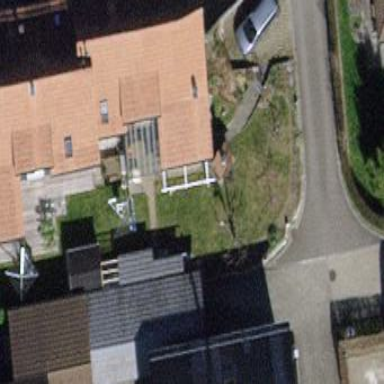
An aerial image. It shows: Building with tile roof.